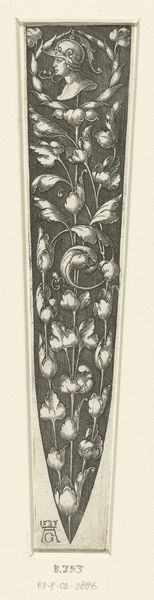
Titel: Ontwerp voor een schede met bovenaan het hoofd van een man met helm
Künstler: Heinrich Aldegrever
Standort: Amsterdam
Institution: Rijksmuseum
Schlagwörter: hat, men, soldier, sword, white, black, collar, dark, face, gold, gray, grey, nose, old, portrait, flowers, patterns, print, plant, grafik, feather, profile, flower, silver, man, tree, head, helmet, knight, metal, narrow, side, drawing, paper, bust, frame, ornament, chin, mouth, graphic, writing, statue, flag, leaves, neck, wreath, adornment, engraving, pencil, crest, circle, eye, floral, rose, book, leaf, long, charcoal, simple, vine, vines, stem, point, dürer, knife, banner, date, engraved, blade, albrecht, blacj, scabbard, lead, delicate, buds, intricate, metalwork, sheath, tip, 1886, brüstung, daggersheath, 253, book mark, scabbord, scabord, \sharp, interweaving, figure of a solider, illusion to god or goddess